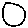
Label: circle